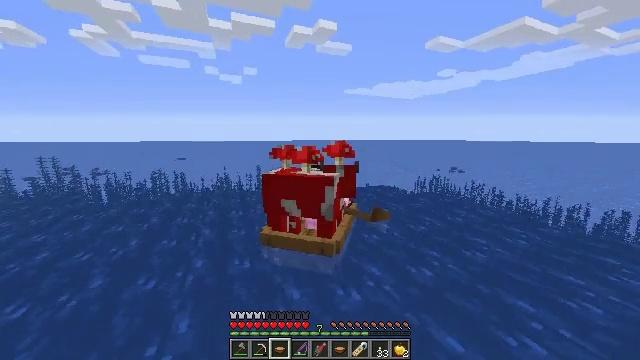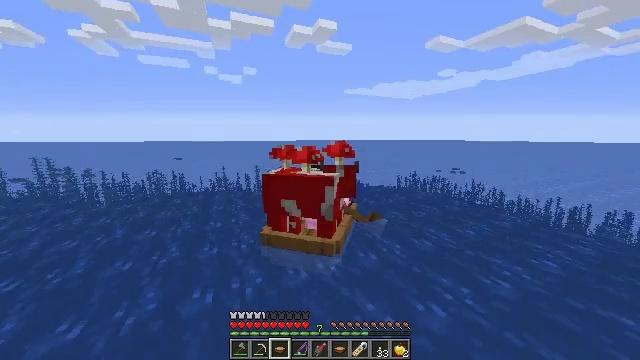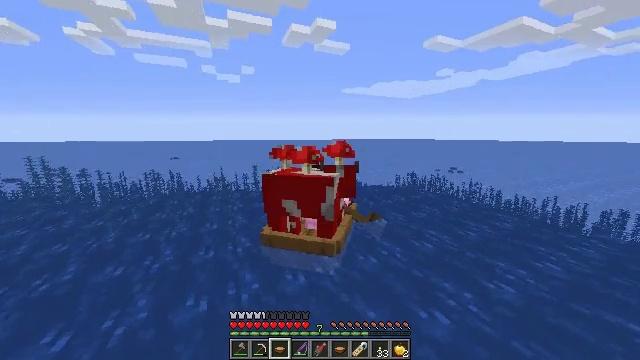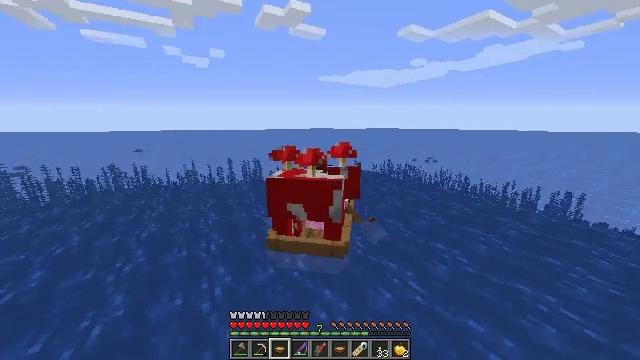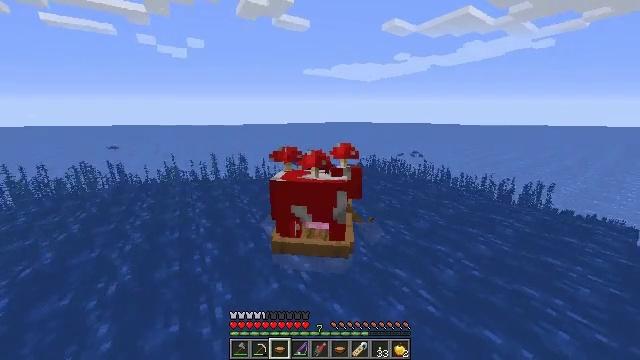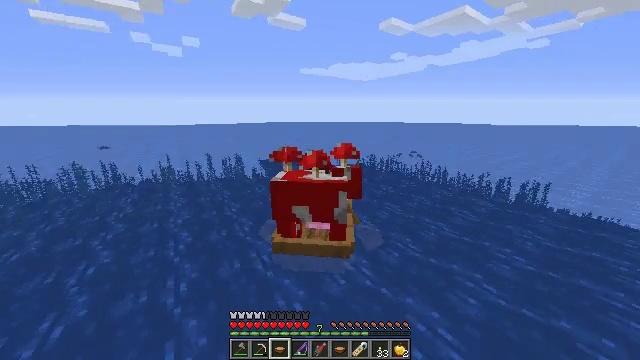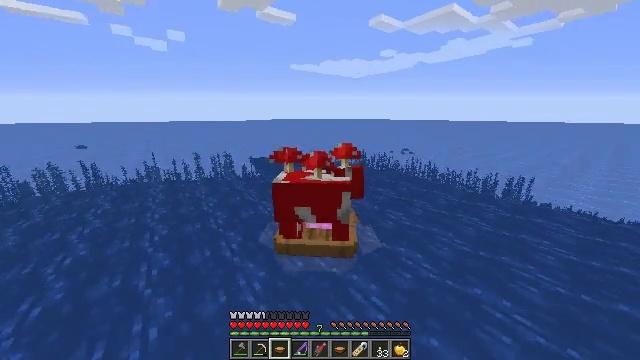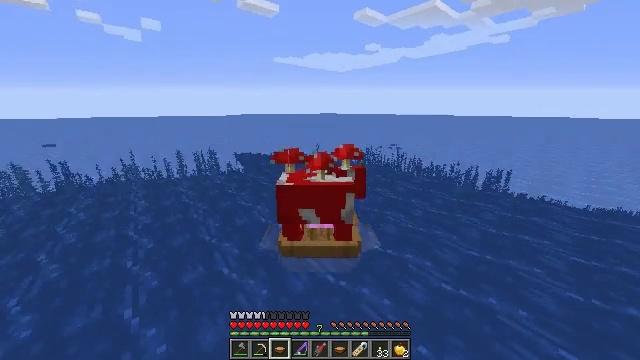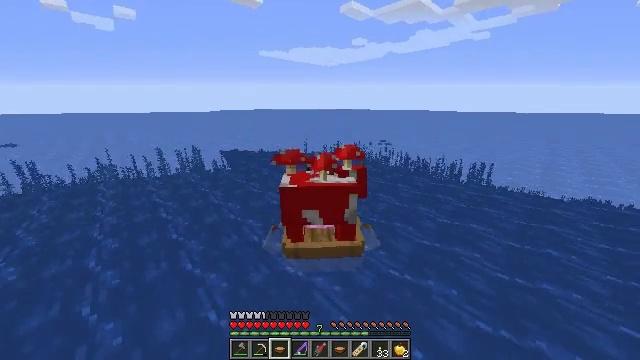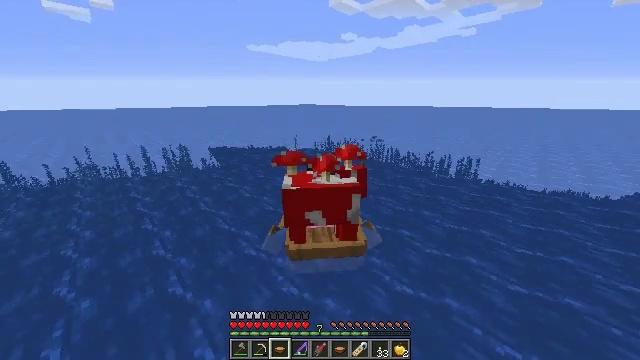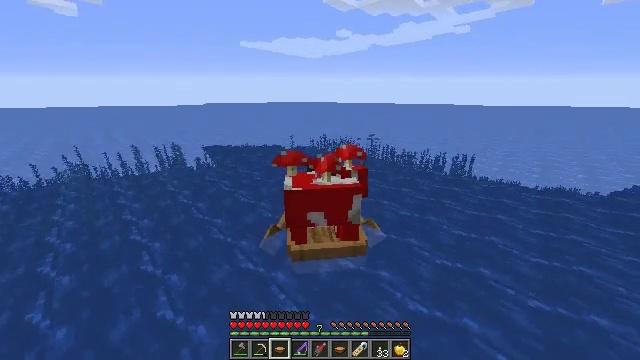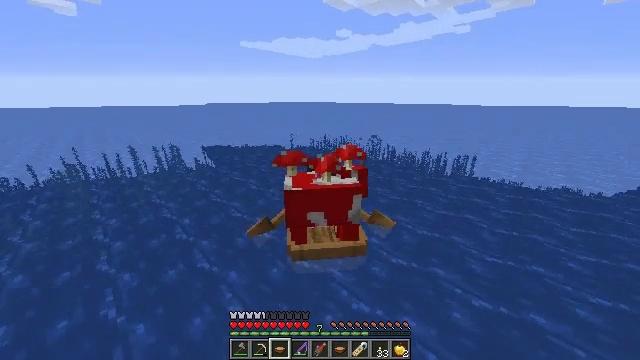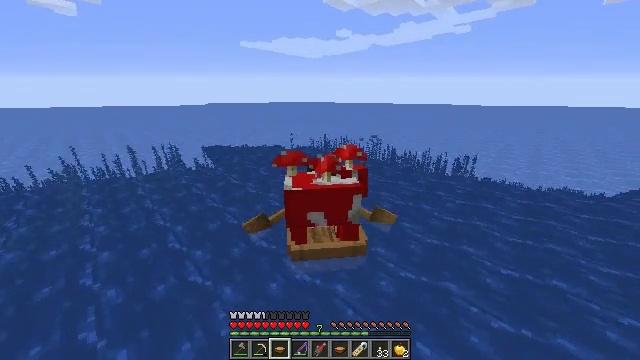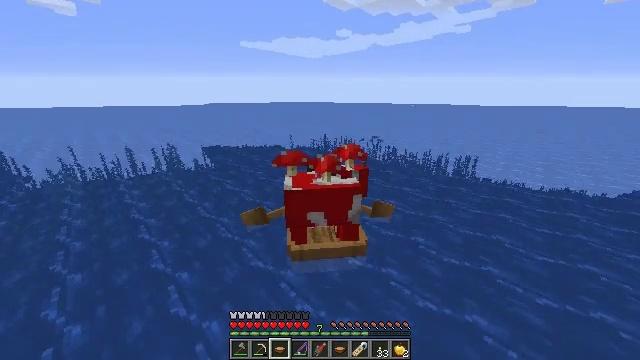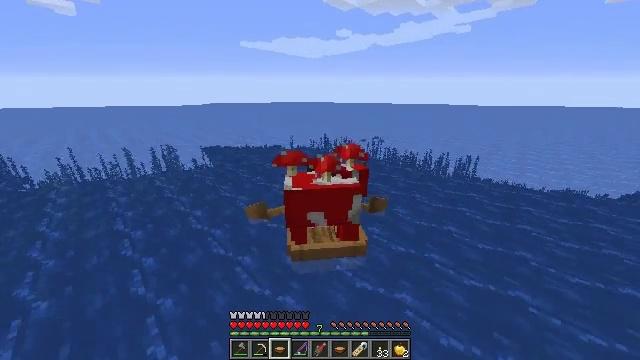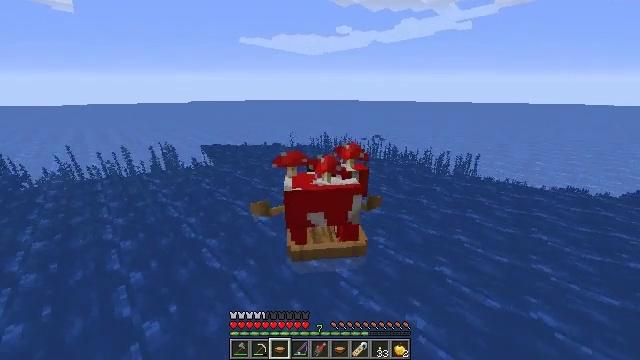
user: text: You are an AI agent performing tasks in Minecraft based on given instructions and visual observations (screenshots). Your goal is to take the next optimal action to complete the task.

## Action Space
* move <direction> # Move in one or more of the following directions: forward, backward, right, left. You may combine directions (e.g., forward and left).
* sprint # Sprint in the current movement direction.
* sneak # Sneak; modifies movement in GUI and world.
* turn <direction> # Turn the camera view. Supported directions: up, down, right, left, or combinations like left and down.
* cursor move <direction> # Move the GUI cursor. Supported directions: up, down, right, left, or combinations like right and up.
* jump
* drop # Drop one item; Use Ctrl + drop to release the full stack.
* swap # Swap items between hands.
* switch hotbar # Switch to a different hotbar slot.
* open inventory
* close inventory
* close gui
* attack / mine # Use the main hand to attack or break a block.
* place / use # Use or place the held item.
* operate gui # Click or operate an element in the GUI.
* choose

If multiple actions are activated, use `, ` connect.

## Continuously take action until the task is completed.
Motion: motion action
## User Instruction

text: Remove a name tag from the inventory.
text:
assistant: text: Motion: move forward, use / place
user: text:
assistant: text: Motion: move forward, use / place
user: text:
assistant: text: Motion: move forward, turn right and down, use / place
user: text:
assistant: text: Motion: move forward, turn right and down, use / place
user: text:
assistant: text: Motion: move forward, use / place
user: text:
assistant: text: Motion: move forward, turn right, use / place
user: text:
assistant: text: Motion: move forward, turn right and down, use / place
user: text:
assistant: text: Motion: move forward, turn right and down, use / place
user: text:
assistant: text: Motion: move forward, turn right and down, use / place
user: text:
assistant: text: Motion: move forward, turn right, use / place
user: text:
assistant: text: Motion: move forward, use / place
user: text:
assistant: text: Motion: move forward, use / place
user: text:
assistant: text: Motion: move forward, use / place
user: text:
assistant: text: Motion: move forward, use / place
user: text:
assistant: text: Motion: move forward, use / place
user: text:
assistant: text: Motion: move forward, turn left and down, use / place
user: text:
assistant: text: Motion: move forward, turn left and down, use / place
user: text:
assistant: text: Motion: move forward, turn left and up, use / place
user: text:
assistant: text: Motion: move forward, turn left and up, use / place
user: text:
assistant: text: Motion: move forward, turn left, use / place
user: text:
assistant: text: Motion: move forward, turn left, use / place
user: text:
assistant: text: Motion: move forward, turn left and up, use / place
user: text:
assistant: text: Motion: move forward, turn left and up, use / place
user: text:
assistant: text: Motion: move forward, turn left and up, use / place
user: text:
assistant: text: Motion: move forward, turn left and up, use / place
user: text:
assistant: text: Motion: move forward, turn left, use / place
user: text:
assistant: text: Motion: move forward, use / place
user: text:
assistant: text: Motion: move forward, use / place
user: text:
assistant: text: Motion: move forward, use / place
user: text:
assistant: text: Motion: move forward, use / place